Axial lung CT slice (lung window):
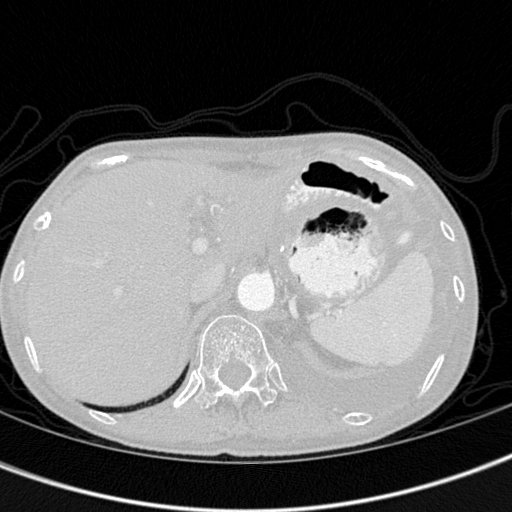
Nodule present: no